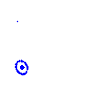
Particle: electron